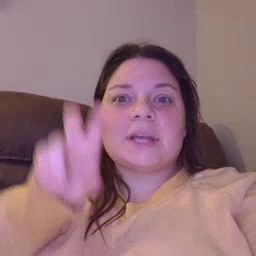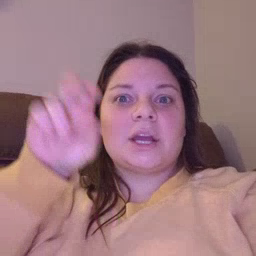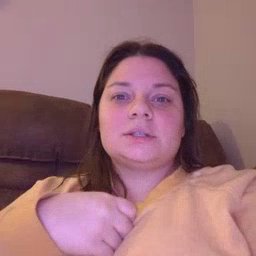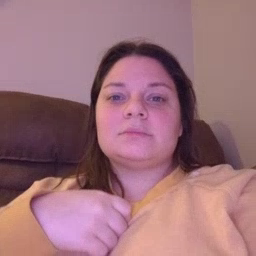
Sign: stairs